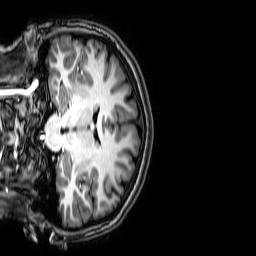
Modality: T1w
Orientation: coronal
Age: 19
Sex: female